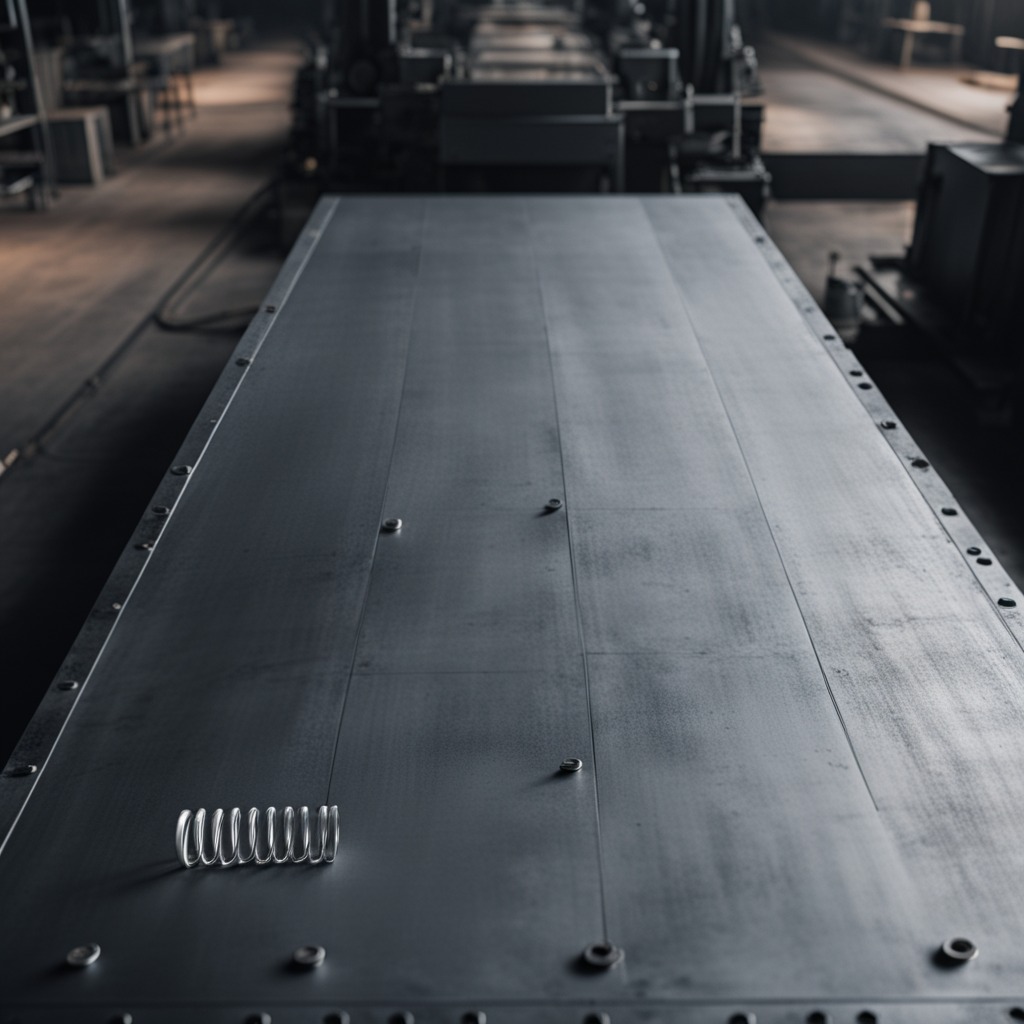
A coiled metal spring is lying on the cold steel table in a mining workshop.